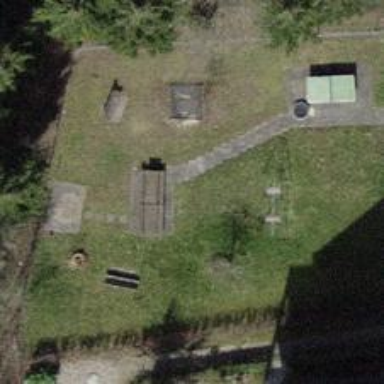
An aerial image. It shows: Picnic table located in leisure land area.